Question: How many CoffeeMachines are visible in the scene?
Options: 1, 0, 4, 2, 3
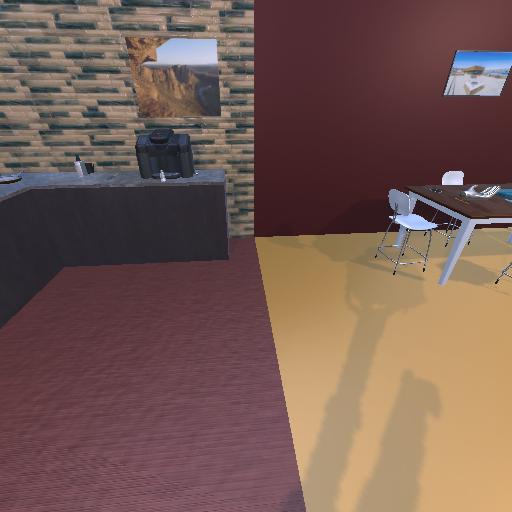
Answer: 1